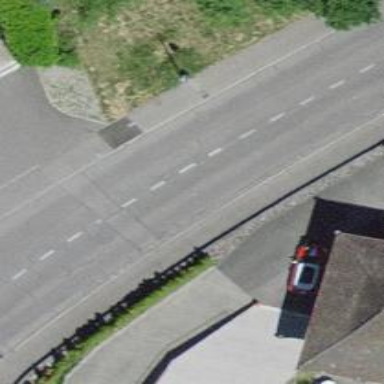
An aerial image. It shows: Residential road with asphalt surface and sidewalks on both sides.